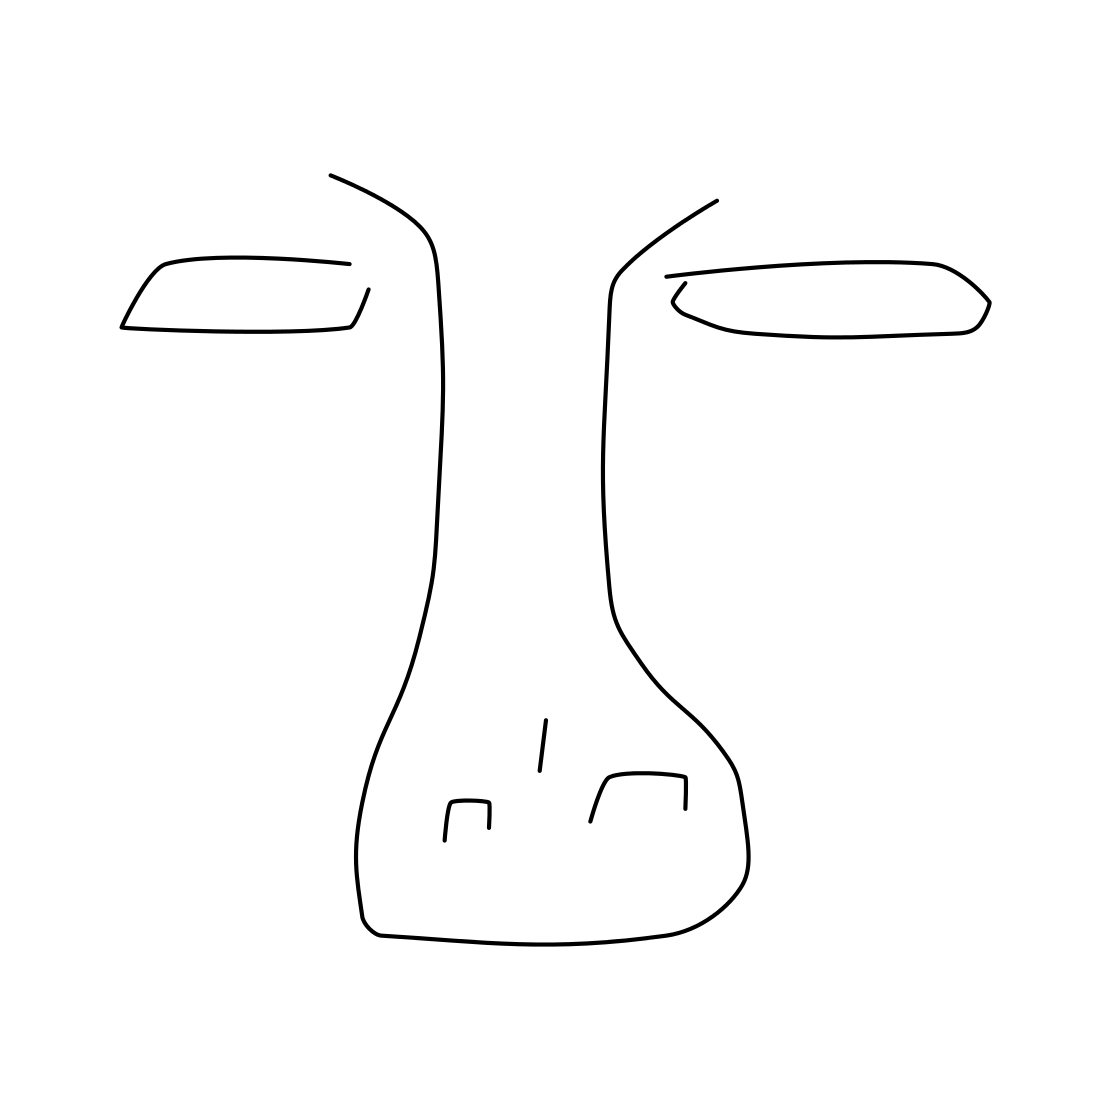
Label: nose